Question: I have been working on this extension and I am trying to put these buttons in the same place but they look like this. They don't line up

'''
.fversion-button {
border: 2px solid #8f7a66;
background: #8f7a66;
background: -webkit-gradient(linear, left top, left bottom, from(#8f7a66), to(#8f7a66));
background: -webkit-linear-gradient(top, #8f7a66, #8f7a66);
background: -moz-linear-gradient(top, #8f7a66, #8f7a66);
background: -ms-linear-gradient(top, #8f7a66, #8f7a66);
background: -o-linear-gradient(top, #8f7a66, #8f7a66);
background-image: -ms-linear-gradient(top, #8f7a66 0%, #8f7a66 100%);
padding: 10px 20px;
-webkit-border-radius: 3px;
-moz-border-radius: 3px;
border-radius: 3px;
-webkit-box-shadow: rgba(255, 255, 255, 0.4) 0 0px 0, inset rgba(255, 255, 255, 0.4) 0 0px 0;
-moz-box-shadow: rgba(255, 255, 255, 0.4) 0 0px 0, inset rgba(255, 255, 255, 0.4) 0 0px 0;
box-shadow: rgba(255, 255, 255, 0.4) 0 0px 0, inset rgba(255, 255, 255, 0.4) 0 0px 0;
color: #ffffff;
text-decoration: none;
vertical-align: left;
float: left;
}
.sversion-button {
border: 2px solid #8f7a66;
background: #8f7a66;
background: -webkit-gradient(linear, left top, left bottom, from(#8f7a66), to(#8f7a66));
background: -webkit-linear-gradient(top, #8f7a66, #8f7a66);
background: -moz-linear-gradient(top, #8f7a66, #8f7a66);
background: -ms-linear-gradient(top, #8f7a66, #8f7a66);
background: -o-linear-gradient(top, #8f7a66, #8f7a66);
background-image: -ms-linear-gradient(top, #8f7a66 0%, #8f7a66 100%);
padding: 10px 20px;
-webkit-border-radius: 3px;
-moz-border-radius: 3px;
border-radius: 3px;
-webkit-box-shadow: rgba(255, 255, 255, 0.4) 0 0px 0, inset rgba(255, 255, 255, 0.4) 0 0px 0;
-moz-box-shadow: rgba(255, 255, 255, 0.4) 0 0px 0, inset rgba(255, 255, 255, 0.4) 0 0px 0;
box-shadow: rgba(255, 255, 255, 0.4) 0 0px 0, inset rgba(255, 255, 255, 0.4) 0 0px 0;
color: #ffffff;
text-decoration: none;
vertical-align: middle;
float: center;
}
.tversion-button {
border: 2px solid #8f7a66;
background: #8f7a66;
background: -webkit-gradient(linear, left top, left bottom, from(#8f7a66), to(#8f7a66));
background: -webkit-linear-gradient(top, #8f7a66, #8f7a66);
background: -moz-linear-gradient(top, #8f7a66, #8f7a66);
background: -ms-linear-gradient(top, #8f7a66, #8f7a66);
background: -o-linear-gradient(top, #8f7a66, #8f7a66);
background-image: -ms-linear-gradient(top, #8f7a66 0%, #8f7a66 100%);
padding: 10px 20px;
-webkit-border-radius: 3px;
-moz-border-radius: 3px;
border-radius: 3px;
-webkit-box-shadow: rgba(255, 255, 255, 0.4) 0 0px 0, inset rgba(255, 255, 255, 0.4) 0 0px 0;
-moz-box-shadow: rgba(255, 255, 255, 0.4) 0 0px 0, inset rgba(255, 255, 255, 0.4) 0 0px 0;
box-shadow: rgba(255, 255, 255, 0.4) 0 0px 0, inset rgba(255, 255, 255, 0.4) 0 0px 0;
color: #ffffff;
text-decoration: none;
vertical-align: right;
float: right;
}
'''
'''
<a href="2048/index.html" class="fversion-button">2048</a>
<a href="16384/index.html" class="sversion-button">16384</a>
<a href="65536/index.html" class="tversion-button">65536</a>
'''
I am kind of new to CSS.
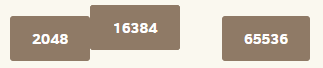
Answer: I would abandon the use of float and make them inline-block elements. Also, remove the vertical align - or make them all middle (left and right are not valid values for vertical align)
'''
.fversion-button {
border: 2px solid #8f7a66;
background: #8f7a66;
background: -webkit-gradient(linear, left top, left bottom, from(#8f7a66), to(#8f7a66));
background: -webkit-linear-gradient(top, #8f7a66, #8f7a66);
background: -moz-linear-gradient(top, #8f7a66, #8f7a66);
background: -ms-linear-gradient(top, #8f7a66, #8f7a66);
background: -o-linear-gradient(top, #8f7a66, #8f7a66);
background-image: -ms-linear-gradient(top, #8f7a66 0%, #8f7a66 100%);
padding: 10px 20px;
-webkit-border-radius: 3px;
-moz-border-radius: 3px;
border-radius: 3px;
-webkit-box-shadow: rgba(255, 255, 255, 0.4) 0 0px 0, inset rgba(255, 255, 255, 0.4) 0 0px 0;
-moz-box-shadow: rgba(255, 255, 255, 0.4) 0 0px 0, inset rgba(255, 255, 255, 0.4) 0 0px 0;
box-shadow: rgba(255, 255, 255, 0.4) 0 0px 0, inset rgba(255, 255, 255, 0.4) 0 0px 0;
color: #ffffff;
text-decoration: none;
vertical-align: middle;
display:inline-block;
}
.sversion-button {
border: 2px solid #8f7a66;
background: #8f7a66;
background: -webkit-gradient(linear, left top, left bottom, from(#8f7a66), to(#8f7a66));
background: -webkit-linear-gradient(top, #8f7a66, #8f7a66);
background: -moz-linear-gradient(top, #8f7a66, #8f7a66);
background: -ms-linear-gradient(top, #8f7a66, #8f7a66);
background: -o-linear-gradient(top, #8f7a66, #8f7a66);
background-image: -ms-linear-gradient(top, #8f7a66 0%, #8f7a66 100%);
padding: 10px 20px;
-webkit-border-radius: 3px;
-moz-border-radius: 3px;
border-radius: 3px;
-webkit-box-shadow: rgba(255, 255, 255, 0.4) 0 0px 0, inset rgba(255, 255, 255, 0.4) 0 0px 0;
-moz-box-shadow: rgba(255, 255, 255, 0.4) 0 0px 0, inset rgba(255, 255, 255, 0.4) 0 0px 0;
box-shadow: rgba(255, 255, 255, 0.4) 0 0px 0, inset rgba(255, 255, 255, 0.4) 0 0px 0;
color: #ffffff;
text-decoration: none;
vertical-align: middle;
display:inline-block;
}
.tversion-button {
border: 2px solid #8f7a66;
background: #8f7a66;
background: -webkit-gradient(linear, left top, left bottom, from(#8f7a66), to(#8f7a66));
background: -webkit-linear-gradient(top, #8f7a66, #8f7a66);
background: -moz-linear-gradient(top, #8f7a66, #8f7a66);
background: -ms-linear-gradient(top, #8f7a66, #8f7a66);
background: -o-linear-gradient(top, #8f7a66, #8f7a66);
background-image: -ms-linear-gradient(top, #8f7a66 0%, #8f7a66 100%);
padding: 10px 20px;
-webkit-border-radius: 3px;
-moz-border-radius: 3px;
border-radius: 3px;
-webkit-box-shadow: rgba(255, 255, 255, 0.4) 0 0px 0, inset rgba(255, 255, 255, 0.4) 0 0px 0;
-moz-box-shadow: rgba(255, 255, 255, 0.4) 0 0px 0, inset rgba(255, 255, 255, 0.4) 0 0px 0;
box-shadow: rgba(255, 255, 255, 0.4) 0 0px 0, inset rgba(255, 255, 255, 0.4) 0 0px 0;
color: #ffffff;
text-decoration: none;
vertical-align: middle;
display:inline-block;
}
'''
'''
<a href="2048/index.html" class="fversion-button">2048</a>
<a href="16384/index.html" class="sversion-button">16384</a>
<a href="65536/index.html" class="tversion-button">65536</a>
'''
If you need to split them across the line, you can put them in a flex container:
'''
.container { /* flex for even spacing */
display: flex;
justify-content: space-between;
}
/* shared styles - could use a class on each button for shared styles instead of repeating (i have just used the extra selector I made from the container) */
.container > a {
border: 2px solid #8f7a66;
background: #8f7a66;
background: -webkit-gradient(linear, left top, left bottom, from(#8f7a66), to(#8f7a66));
background: -webkit-linear-gradient(top, #8f7a66, #8f7a66);
background: -moz-linear-gradient(top, #8f7a66, #8f7a66);
background: -ms-linear-gradient(top, #8f7a66, #8f7a66);
background: -o-linear-gradient(top, #8f7a66, #8f7a66);
background-image: -ms-linear-gradient(top, #8f7a66 0%, #8f7a66 100%);
padding: 10px 20px;
-webkit-border-radius: 3px;
-moz-border-radius: 3px;
border-radius: 3px;
-webkit-box-shadow: rgba(255, 255, 255, 0.4) 0 0px 0, inset rgba(255, 255, 255, 0.4) 0 0px 0;
-moz-box-shadow: rgba(255, 255, 255, 0.4) 0 0px 0, inset rgba(255, 255, 255, 0.4) 0 0px 0;
box-shadow: rgba(255, 255, 255, 0.4) 0 0px 0, inset rgba(255, 255, 255, 0.4) 0 0px 0;
color: #ffffff;
text-decoration: none;
vertical-align: middle;
display: inline-block;
'''
'''
<div class="container">
<a href="2048/index.html" class="fversion-button">2048</a>
<a href="16384/index.html" class="sversion-button">16384</a>
<a href="65536/index.html" class="tversion-button">65536</a>
</div>
'''